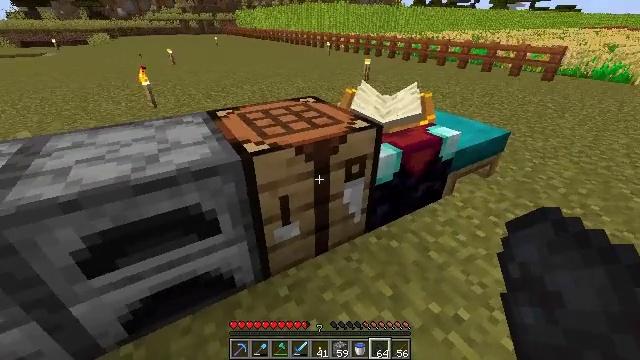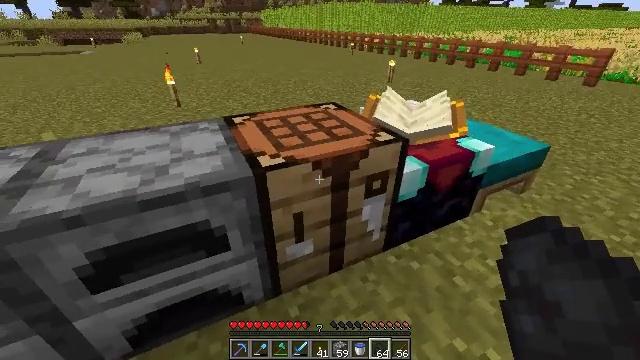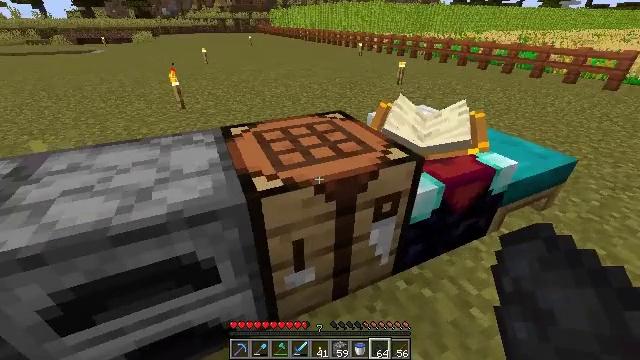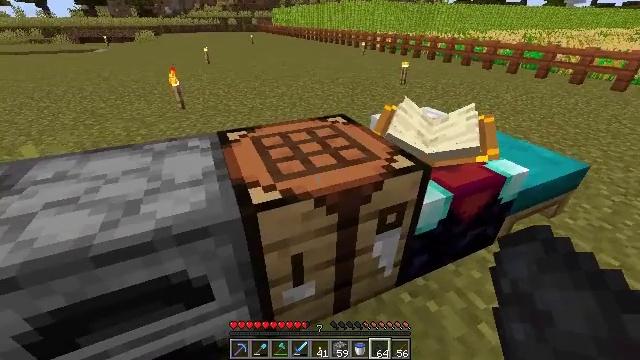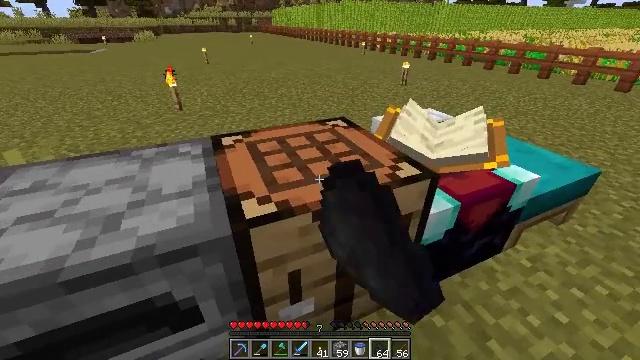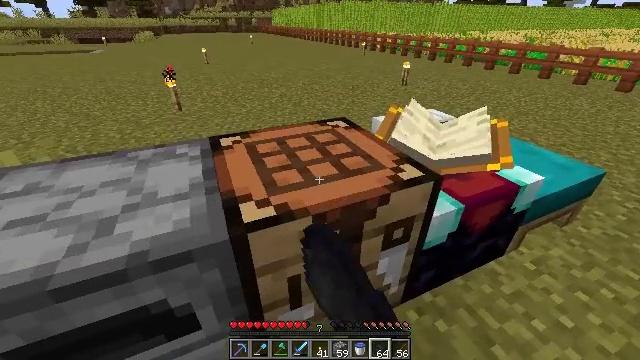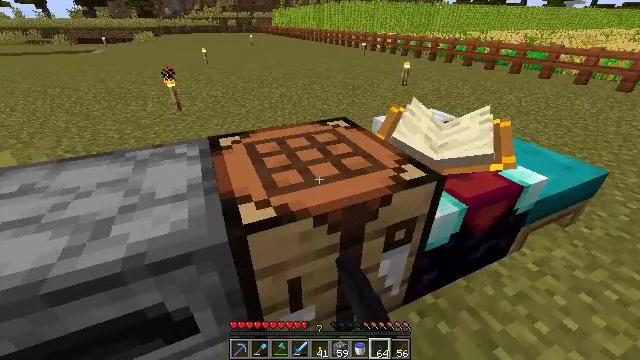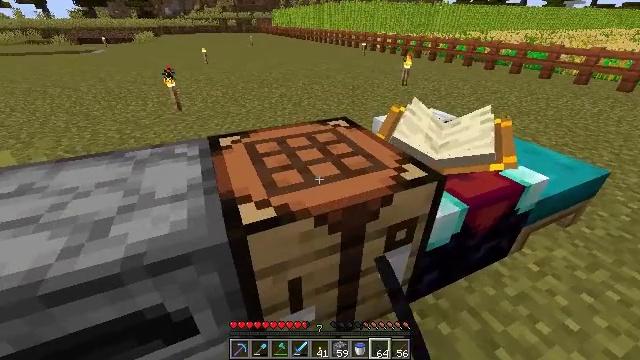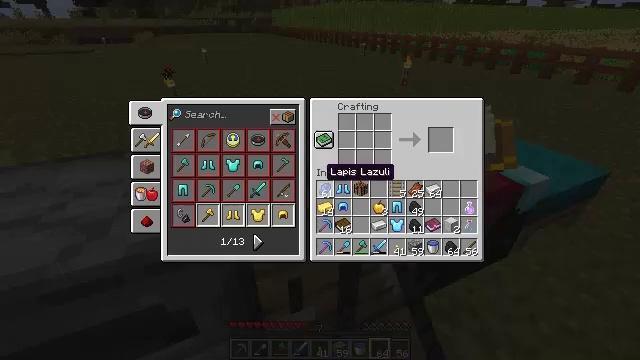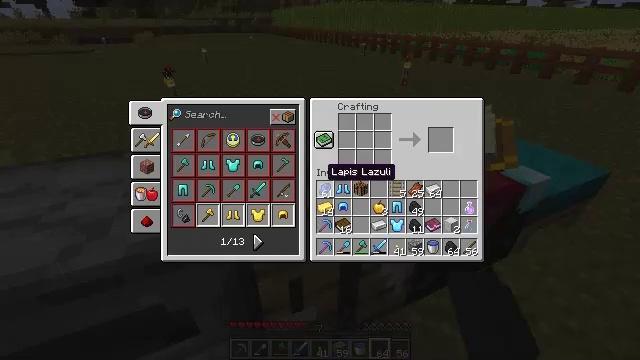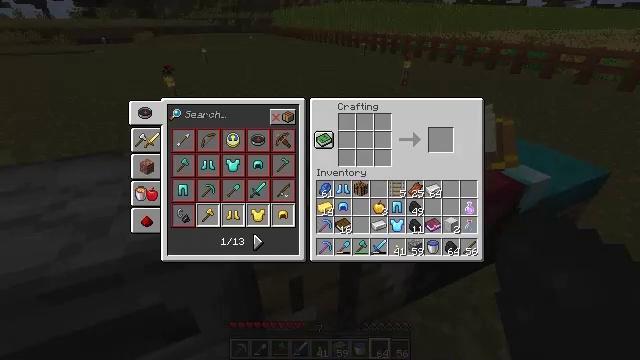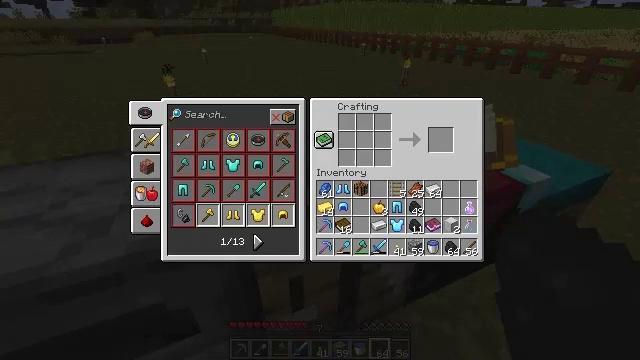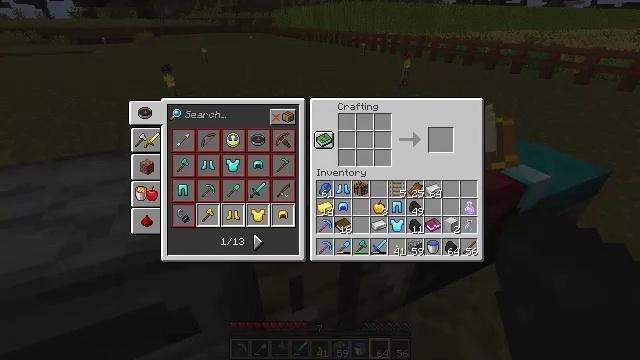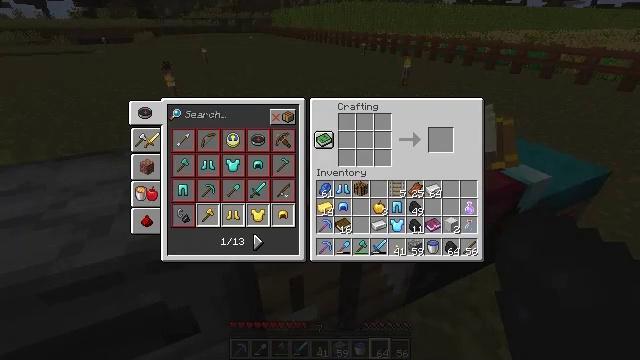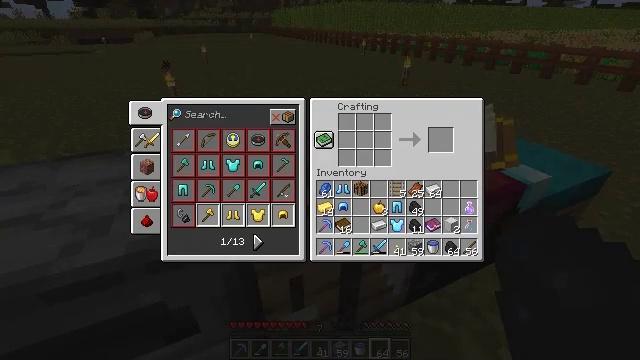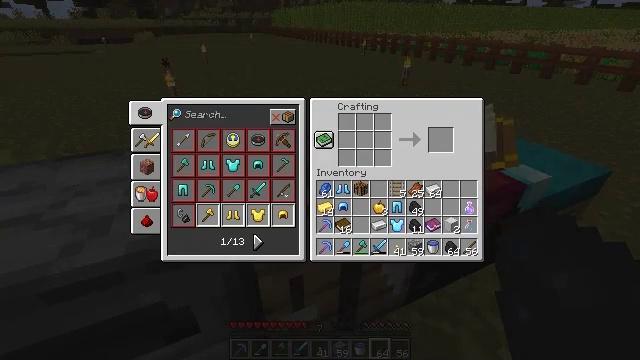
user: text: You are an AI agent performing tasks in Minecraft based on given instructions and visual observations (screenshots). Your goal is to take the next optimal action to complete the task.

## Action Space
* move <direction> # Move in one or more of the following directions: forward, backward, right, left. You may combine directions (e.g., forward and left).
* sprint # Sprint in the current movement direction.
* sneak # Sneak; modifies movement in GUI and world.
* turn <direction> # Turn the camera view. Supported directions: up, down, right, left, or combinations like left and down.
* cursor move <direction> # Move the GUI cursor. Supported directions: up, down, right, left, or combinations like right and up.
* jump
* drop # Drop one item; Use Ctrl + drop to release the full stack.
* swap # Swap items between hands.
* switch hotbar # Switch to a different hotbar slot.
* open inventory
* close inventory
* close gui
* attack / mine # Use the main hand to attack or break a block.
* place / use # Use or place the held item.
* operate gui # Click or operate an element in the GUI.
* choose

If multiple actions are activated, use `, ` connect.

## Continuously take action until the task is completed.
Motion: motion action
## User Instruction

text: Interact with the crafting table to create a fermented spider eye.
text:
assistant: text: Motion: move forward, turn left
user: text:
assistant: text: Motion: move forward, turn left
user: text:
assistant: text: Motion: use / place
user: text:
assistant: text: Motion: use / place
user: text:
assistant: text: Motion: use / place
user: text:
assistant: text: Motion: use / place
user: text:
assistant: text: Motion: no_op
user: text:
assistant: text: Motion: no_op
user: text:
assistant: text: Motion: no_op
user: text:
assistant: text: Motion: cursor move left
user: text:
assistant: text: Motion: cursor move left
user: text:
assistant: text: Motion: no_op
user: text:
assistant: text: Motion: no_op
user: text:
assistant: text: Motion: no_op
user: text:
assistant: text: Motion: no_op
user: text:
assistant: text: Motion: no_op
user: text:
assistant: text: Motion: no_op
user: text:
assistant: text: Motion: cursor move left
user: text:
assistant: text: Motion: no_op
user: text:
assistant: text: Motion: cursor move up
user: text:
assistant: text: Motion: cursor move left and up
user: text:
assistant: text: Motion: cursor move left and up
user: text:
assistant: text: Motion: cursor move up
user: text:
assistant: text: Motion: no_op
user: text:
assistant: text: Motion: no_op
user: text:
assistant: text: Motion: cursor move left
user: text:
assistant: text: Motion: cursor move left
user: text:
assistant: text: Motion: cursor move left
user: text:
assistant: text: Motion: cursor move left
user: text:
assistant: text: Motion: no_op